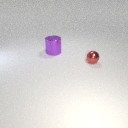
small red metal sphere in front of large purple metal cylinder